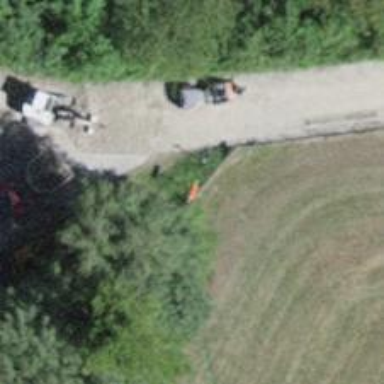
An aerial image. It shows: View of pole with roofed pipeline marker.